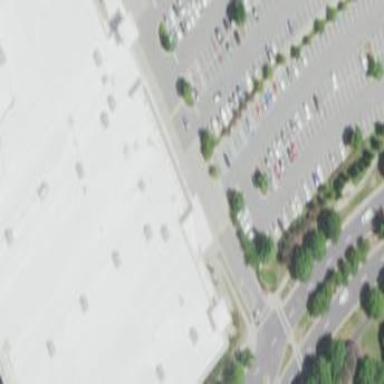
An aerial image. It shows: Department store building.